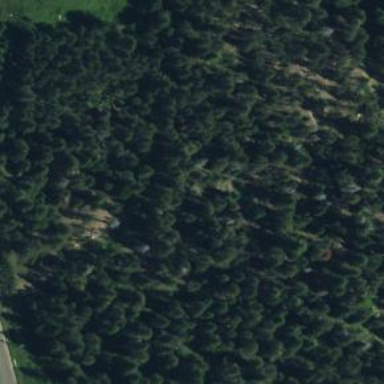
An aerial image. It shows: Evergreen needle-leaved woodland.